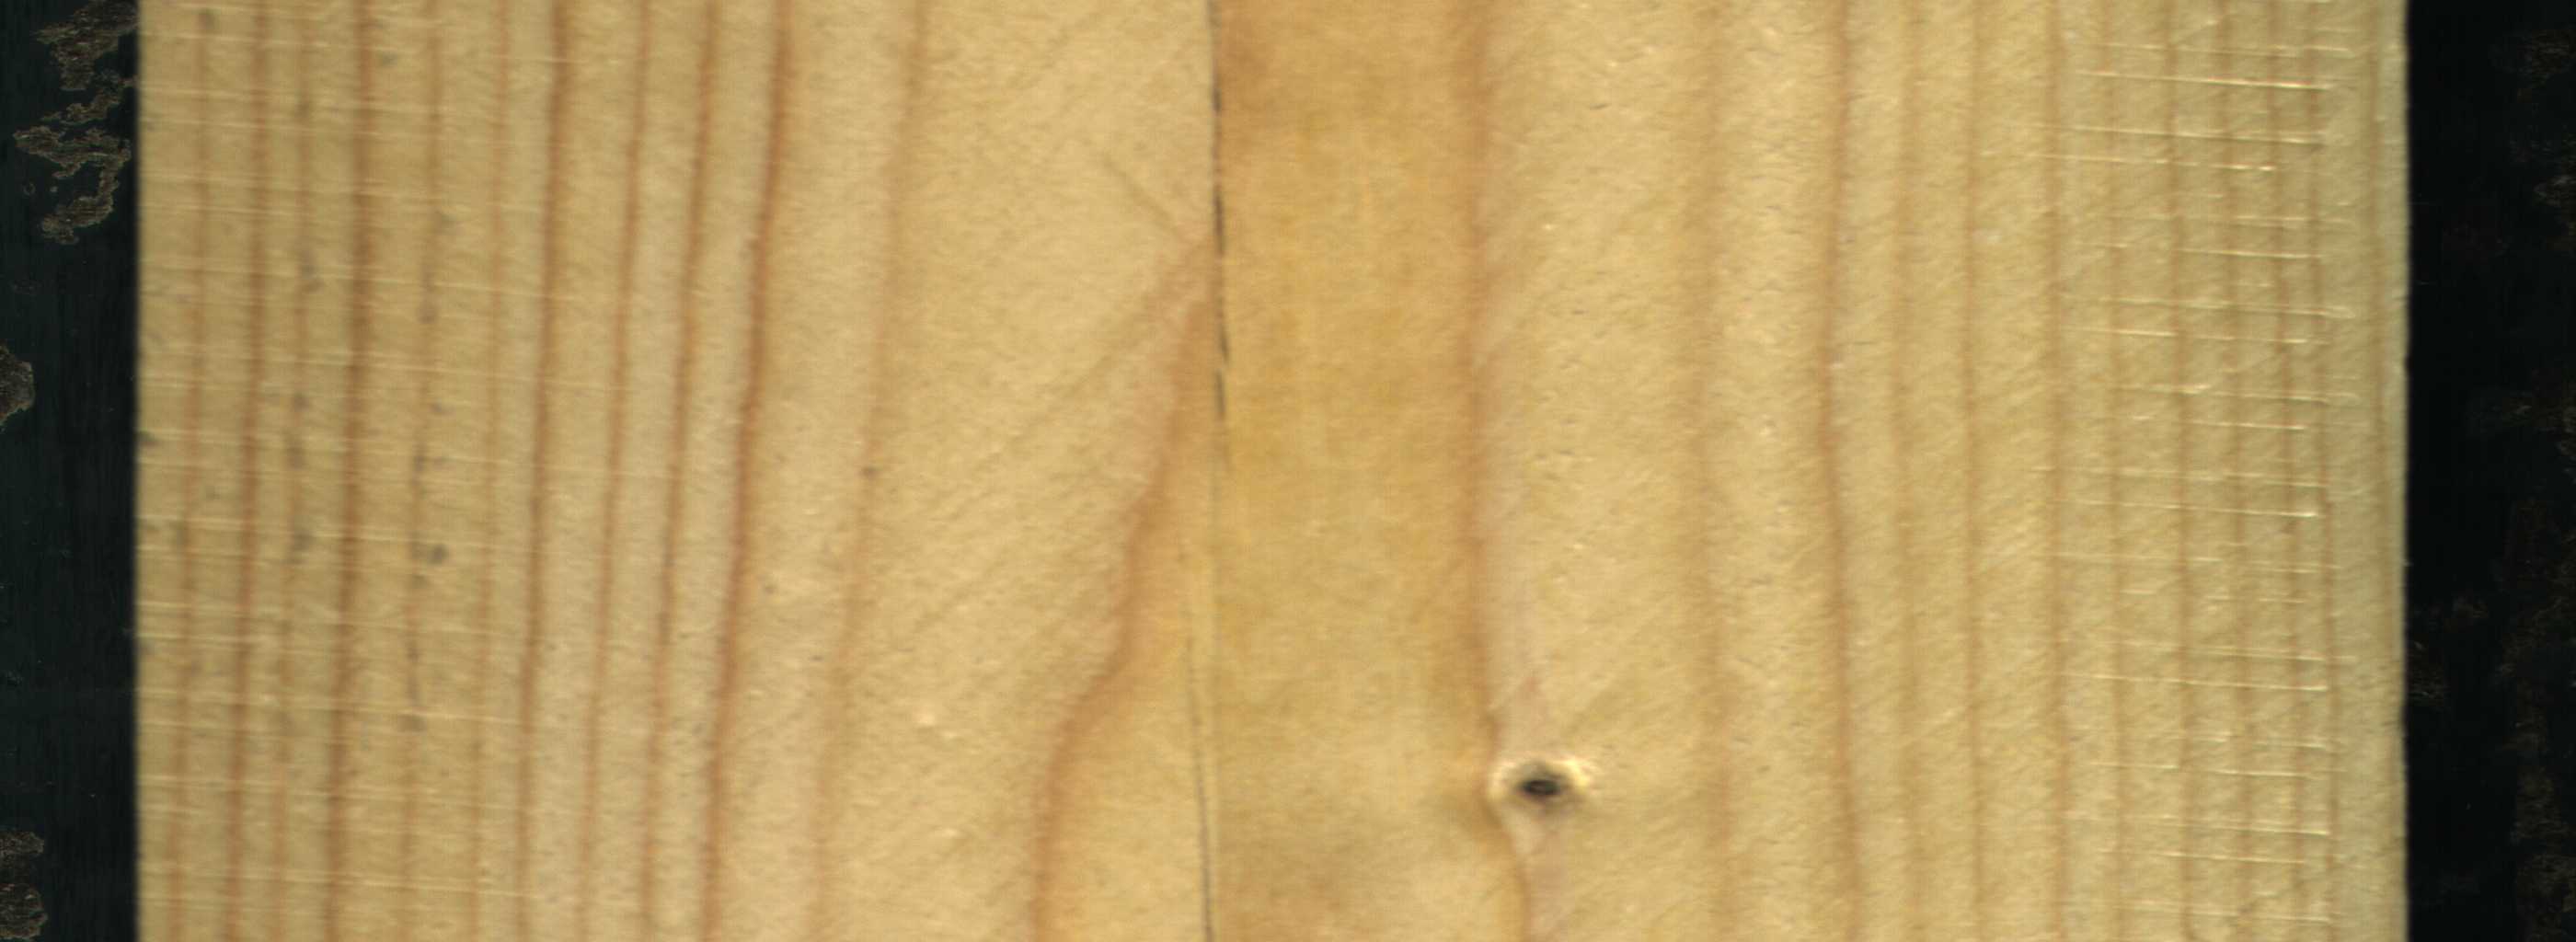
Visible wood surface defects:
Crack
Live_Knot